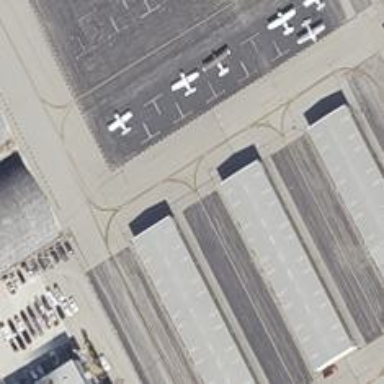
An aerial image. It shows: Asphalt taxiway at the airport.